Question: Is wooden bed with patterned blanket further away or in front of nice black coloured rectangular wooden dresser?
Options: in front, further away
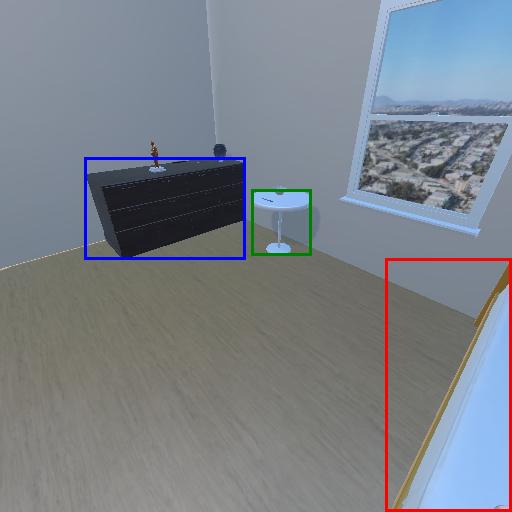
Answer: in front